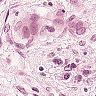
Metastatic tissue present: yes